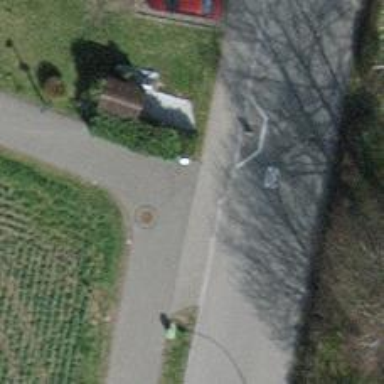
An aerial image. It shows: Sidewalk.